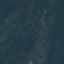
Land use / land cover class: Forest